Question: I use this in a function:
'''
$.ajax({
type: 'POST',
url: 'demopost.php',
data: { ... },
dataType: 'json',
success: function(data)
{
console.log(data);
}
});
'''
The demopost.php contains only a query.
The output will be:

But how can I show it inside a div? OR How can I add some formation e.g. with foreach like a php array?
EDIT:
I tried with it (the place of console.log(data):
'''
$('.inner').append(data);
'''
Of course there was a div with class inner. But nothing show
EDIT2:
The query in the demopost.php:
'''
... try
{
$c_id = htmlspecialchars($_POST['cid']);
$leftprice = $_POST['left'];
$rightprice = $_POST['right'];
$items=$main->pdo->prepare("SELECT name, price FROM clf_items WHERE category_id IN (
SELECT node.id
FROM clf_category AS node,
clf_category AS parent
WHERE node.lft BETWEEN parent.lft AND parent.rgt AND price BETWEEN :left AND :right
AND parent.id = :c_id)");
$items->execute(array(':c_id' => $c_id, ':left' => $leftprice, ':right' => $rightprice));
$items_array = array();
while ($row = $items->fetch(PDO::FETCH_ASSOC))
{
$items_array[] = $row;
}
echo json_encode($items_array);exit;
}...
'''
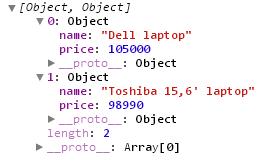
Answer: What you are doing here is to return some JSON data from the server which can be read by javascript, but is not useful to be pushed into HTML without some processing.
One solution would be to get the JSON array you receive and transform it into a HTML string before pushing it onto the page. This might look like:
'''
success: function(data)
{
var result = '<table>';
for (i=0; i<data.length; i++) {
result += '<tr><td>'+ data[i].name+'</td><td>'+data[i].price+'</td></tr>';
}
result+= '</table>';
$(".inner").html(result);
}
'''
Now this has not money formatting, no html escaping, very crude layout etc pp. Before you try to make this raw sketch into something useful I recommend looking into the various template engines available for jQuery; a few are listed in this post: <URL>.
However I would prefer another approach: create the HTML server side (instead of JSON), so you return a HTML snippet the same way you would return a full HTML page normally in PHP, and in the ajax request say you want HTML: 'dataType: 'html',' and then you can push the result straight into '$(".inner").html(data)' (or '$(".inner").append(data)', no idea how your HTML should look like), as you originally wanted.
I guess this is the same as schwierig wanted to say, but I feel one need to tell it more explicit.